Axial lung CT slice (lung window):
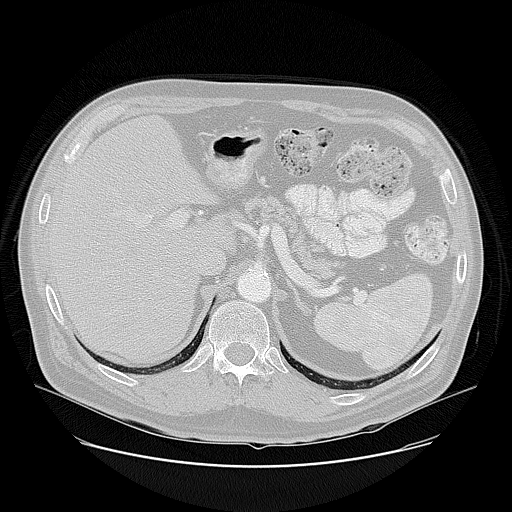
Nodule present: no